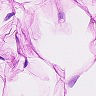
Metastatic tissue present: no